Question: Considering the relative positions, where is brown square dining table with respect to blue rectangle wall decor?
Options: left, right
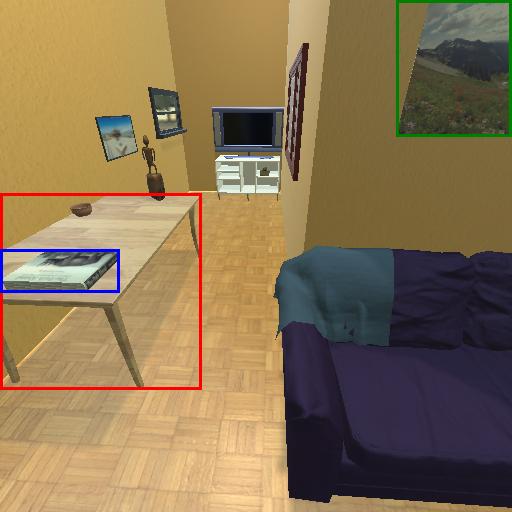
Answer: left